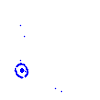
Particle: pion